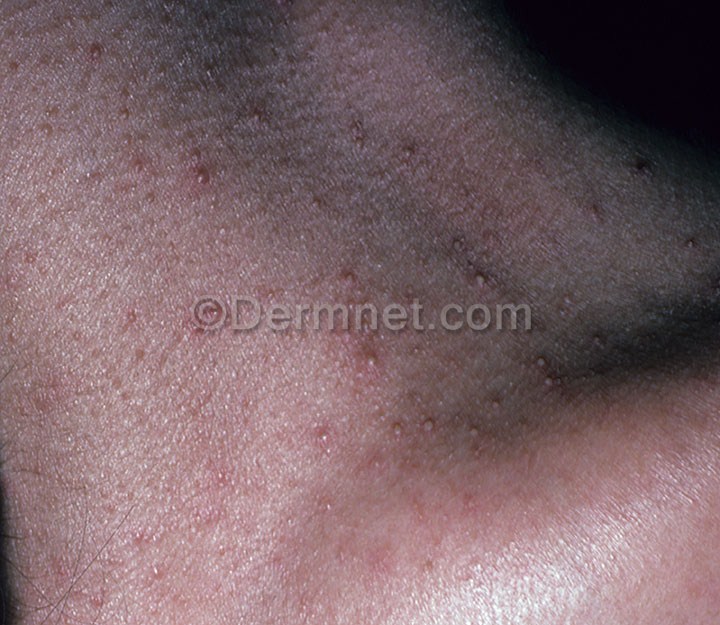
Disease: Tinea Ringworm Candidiasis and other Fungal Infections